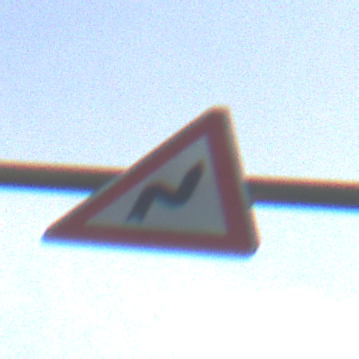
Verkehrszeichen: DoppelkurveRechts
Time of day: SunriseSunset
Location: Outdoor (Nature)
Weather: PartlyCloudy
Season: NotSpecified
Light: Natural